RGB frame:
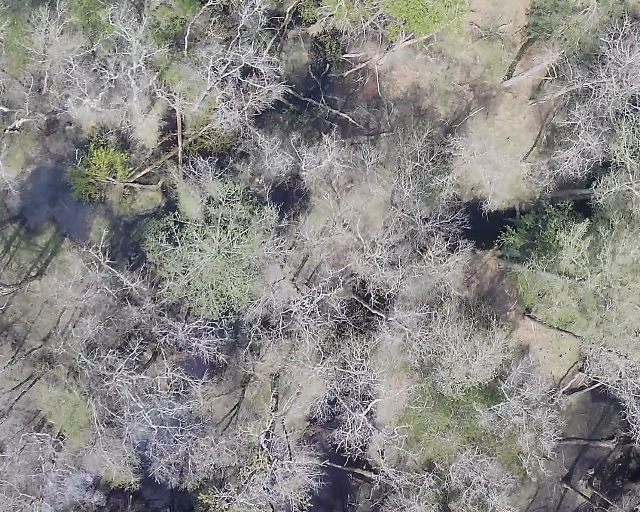
Thermal frame:
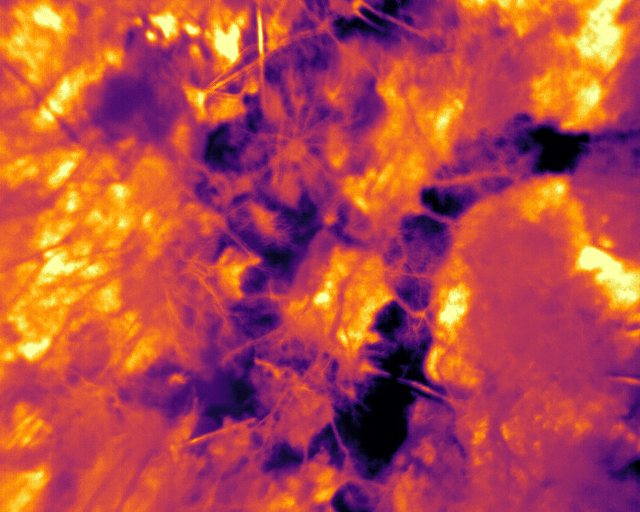
Captured: 2026-02-26 03:46:09
Pixels at or above 80 °C: 0 (fraction of frame: 0)